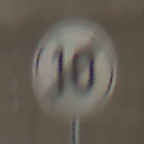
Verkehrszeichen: EndeGeschwindigkeit10
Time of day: Midday
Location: Roofed (Tunnel)
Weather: NotSpecified
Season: NotSpecified
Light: Natural